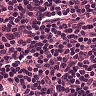
Metastatic tissue present: no